Question: i have to parse it and display it in a asp.net webpage
The output should look like this

## XML
'''
<results id="10157" objectType="ROS" systemName="Constitutional" comments="" systemStatus="" patientPartyId="158641" providerPartyId="145150" patientEncounterId="17137" updatedBy="C144964.U685" updatedDate="2012-04-28T10:13:40" urn="ROS-Constitutional-PatientRosSystemsType-10157" createdDate="" createdBy="" activeFlag="true">
<symptoms id="10194" systemId="10157" symptomName="Fatigue" updatedBy="C144964.U685" updatedDate="2012-04-28T10:13:19" urn="ROS-Constitutional-Fatigue-PatientSymptomType-10194" createdDate="" createdBy="" activeFlag="true">
<symptomAttributes id="31393" parentId="10194" className="ObjectAttributeTypeImpl" parentClassName="PatientSymptomType" name="Status" value="C" updatedBy="C144964.U685" updatedDate="2012-04-28T10:13:40" createdBy="" createdDate="" urn="cos-ts-CompanyType-144964-ObjectAttributeType-31393" activeFlag="true"/>
<symptomAttributes id="31394" parentId="10194" className="ObjectAttributeTypeImpl" parentClassName="PatientSymptomType" name="Comment" value="test123" updatedBy="C144964.U685" updatedDate="2012-04-28T10:13:40" createdBy="" createdDate="" urn="cos-ts-CompanyType-144964-ObjectAttributeType-31394" activeFlag="true"/>
</symptoms>
<symptoms id="10195" systemId="10157" symptomName="Fever" updatedBy="C144964.U685" updatedDate="2012-04-28T10:13:19" urn="ROS-Constitutional-Fever-PatientSymptomType-10195" createdDate="" createdBy="" activeFlag="true">
<symptomAttributes id="31395" parentId="10195" className="ObjectAttributeTypeImpl" parentClassName="PatientSymptomType" name="Status" value="C" updatedBy="C144964.U685" updatedDate="2012-04-28T10:13:40" createdBy="" createdDate="" urn="cos-ts-CompanyType-144964-ObjectAttributeType-31395" activeFlag="true"/>
<symptomAttributes id="31396" parentId="10195" className="ObjectAttributeTypeImpl" parentClassName="PatientSymptomType" name="Comment" value="testing" updatedBy="C144964.U685" updatedDate="2012-04-28T10:13:40" createdBy="" createdDate="" urn="cos-ts-CompanyType-144964-ObjectAttributeType-31396" activeFlag="true"/>
</symptoms>
</results>
<results>................</results>
<results>................</results>
........ so on
'''
This is the xml i got from server.
i have to parse this and store it in a collection, i'm not getting any idea how to store it in a collection or something. Because there would be multiple 'results' tags and each 'result' tag has its own values and sub tags
Normally i parse the response and store it in a 'List<Dictionary<,>>' if XML is two level. But here that approach will not work.
I have to store it in one variable(List or something) and only some attributes of the 'elements' i have to store. like in 'results' =>(id,sytemName,comments) in 'symptoms' =>(id,symptomName) and in 'symptomAttributes' => (name,value)...
thanks in advance...
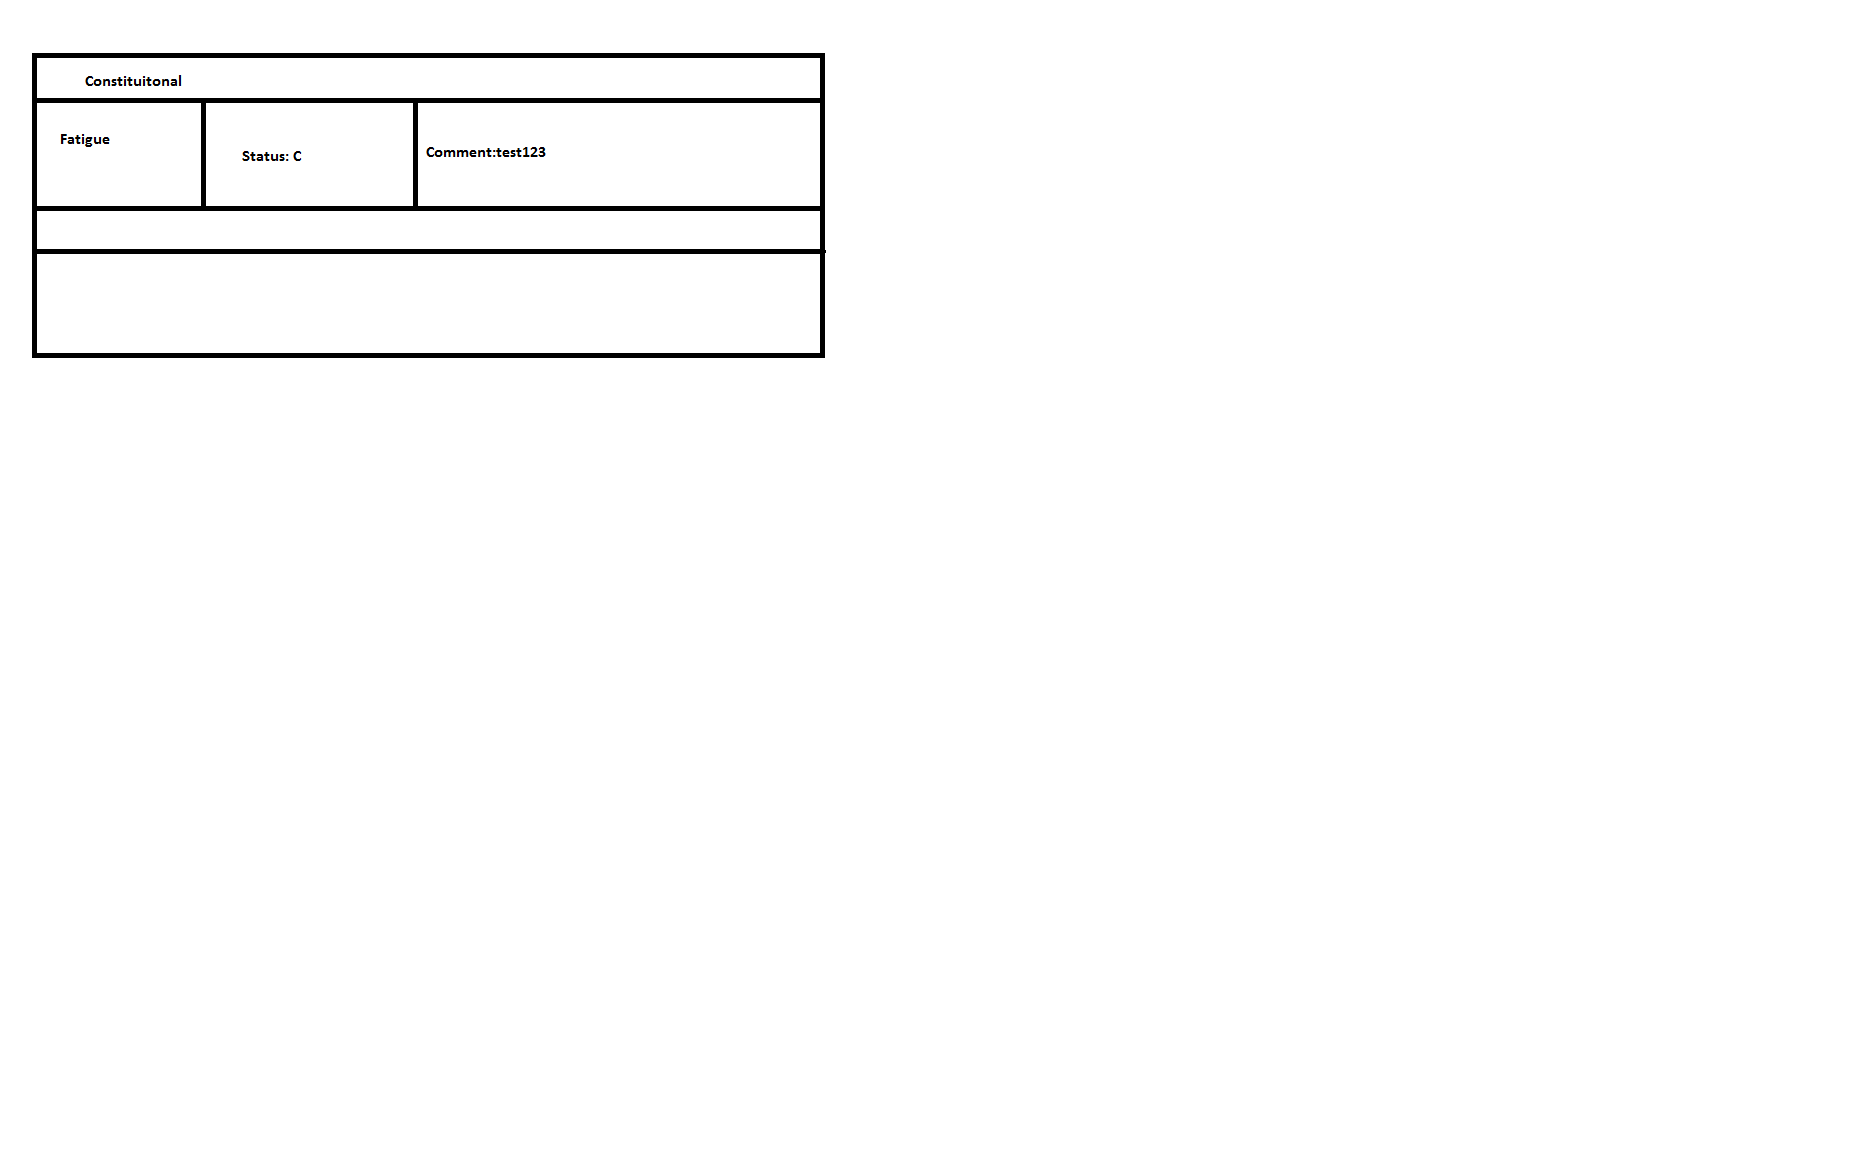
Answer: I would recommend:
1. Defining a struct ("record") for each "symptom"
2. Putting your symptoms in a "List"
3. I'm not sure what a "ROS" or "Constitutional" mean, but I suspect your "symptoms" list might be associated with a "patient". And that you should also have a "struct" for patient records, and a "List" (containing the "symptoms" sublist).